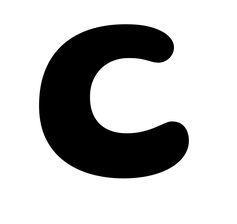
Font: Gluten_SemiBold